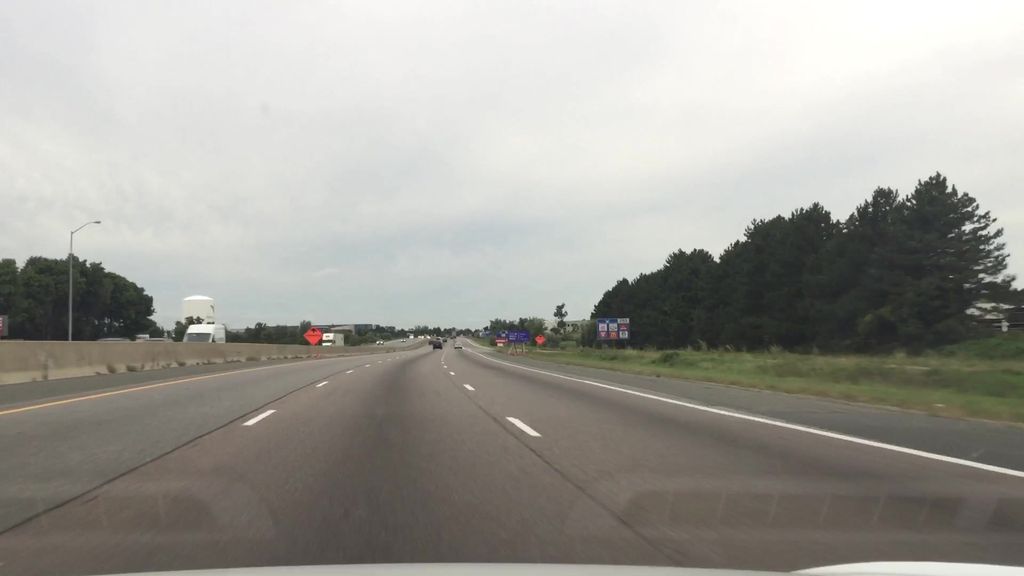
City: kitchener-waterloo